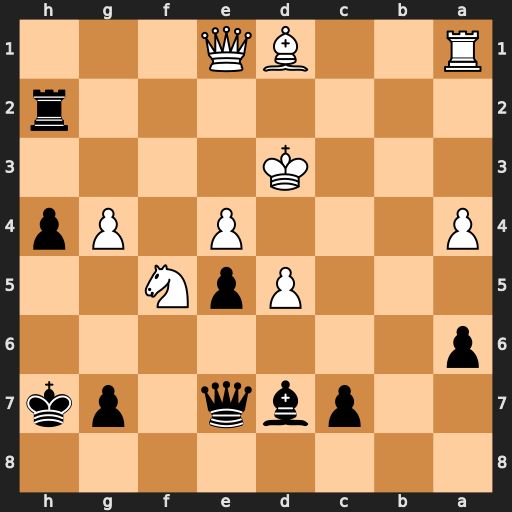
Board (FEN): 8/2pbq1pk/p7/3PpN2/P3P1Pp/3K4/7r/R2BQ3
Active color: b
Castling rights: -
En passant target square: -
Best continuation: Qc5 Qe3 Qb4 Rc1 Bxa4 Bxa4 Qxa4